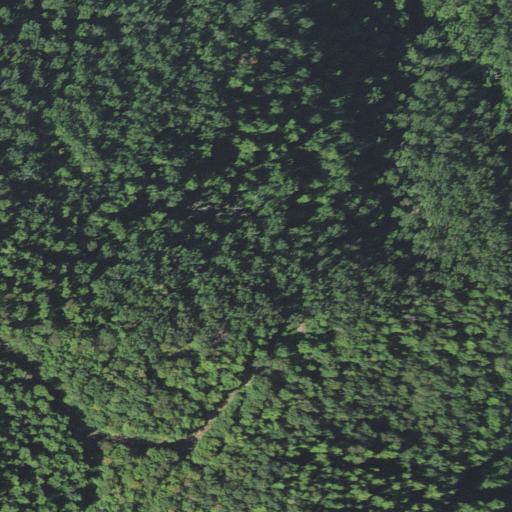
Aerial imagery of mountain in North Carolina named Kaylor Knob containing deciduous forest and open development